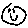
Label: smiley face